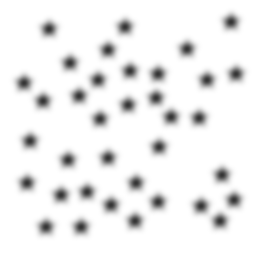
Squares: 0
Triangles: 0
Stars: 36
Total shapes: 36